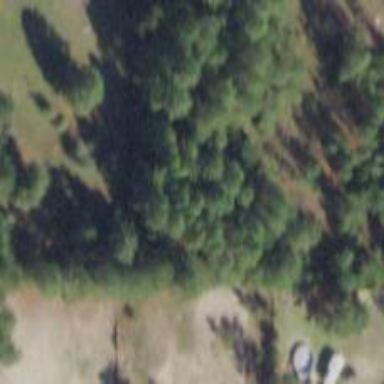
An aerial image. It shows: Needle-leaved woodland.